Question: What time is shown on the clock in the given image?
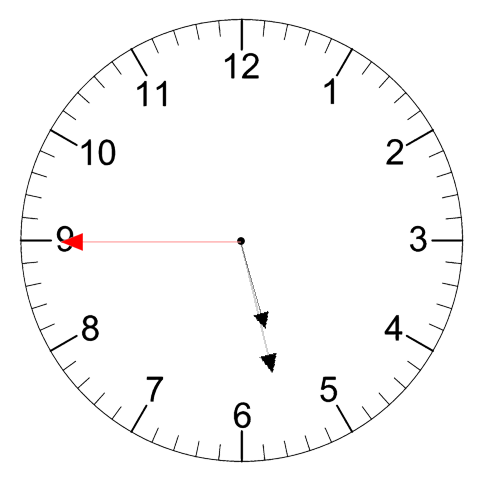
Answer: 05:27:45